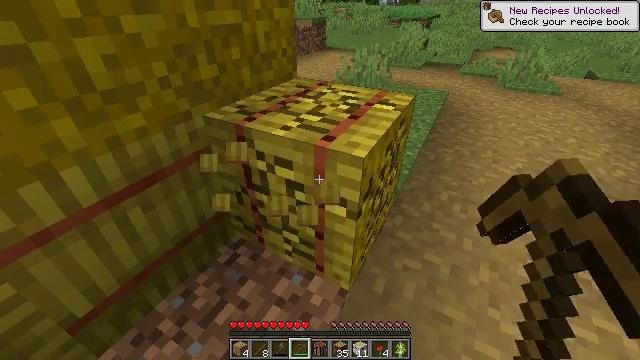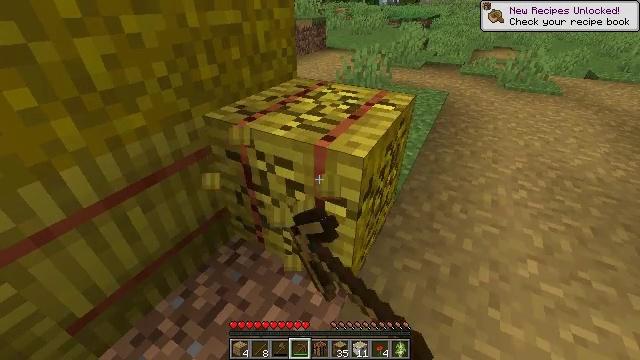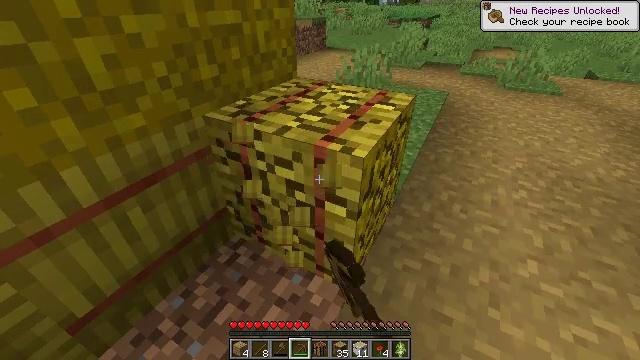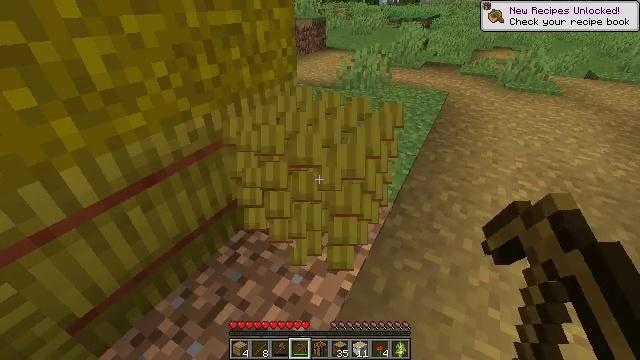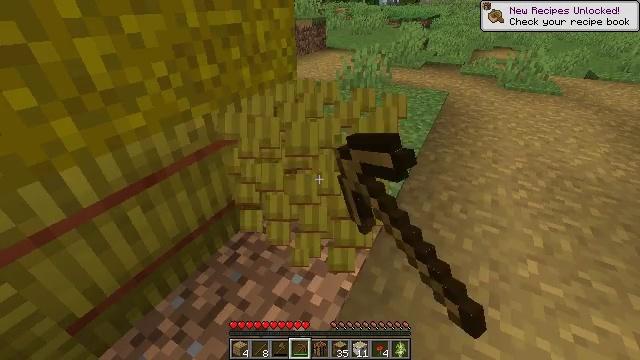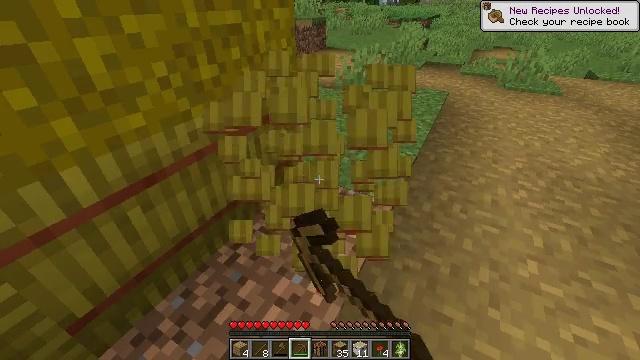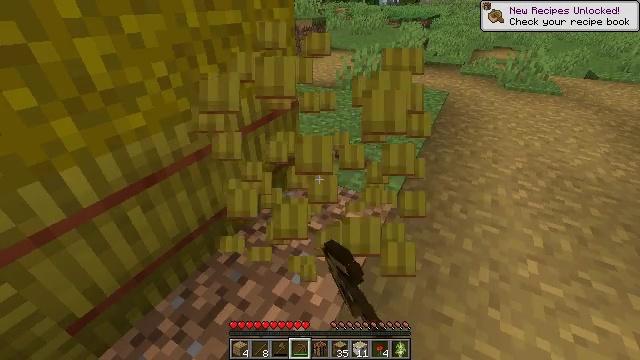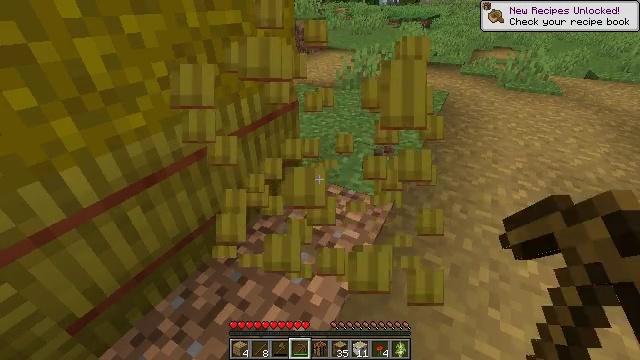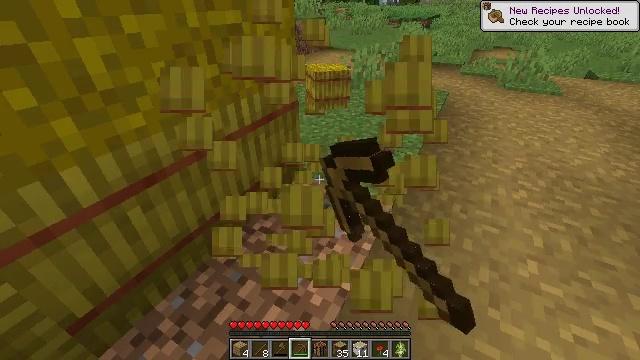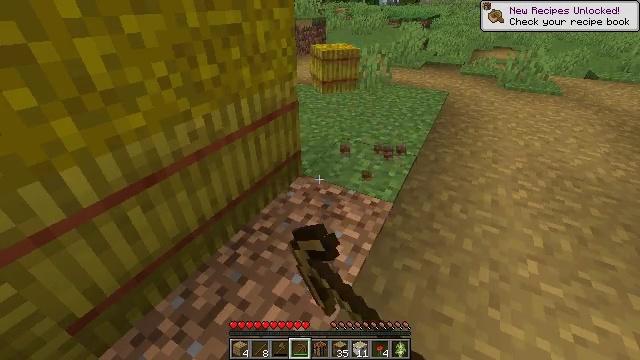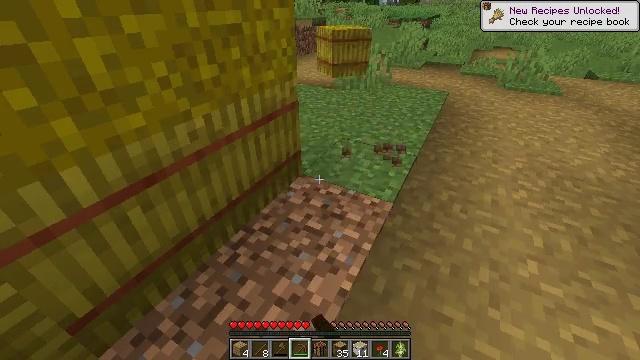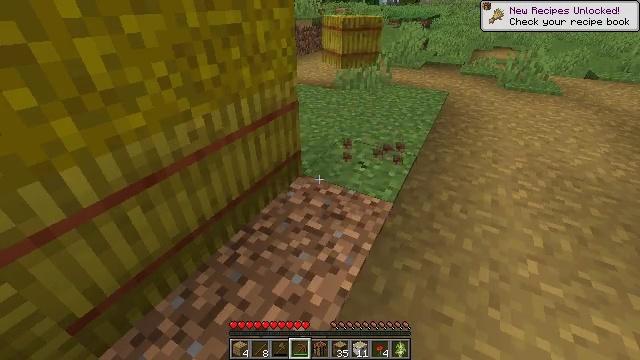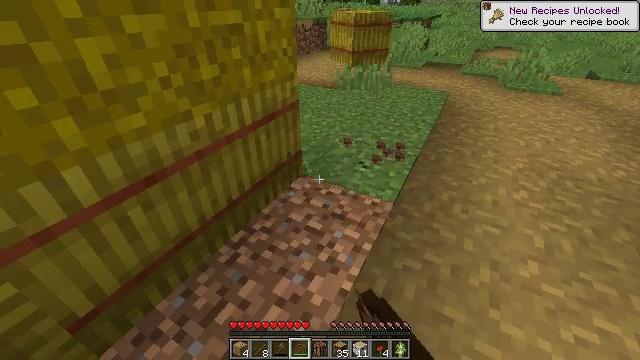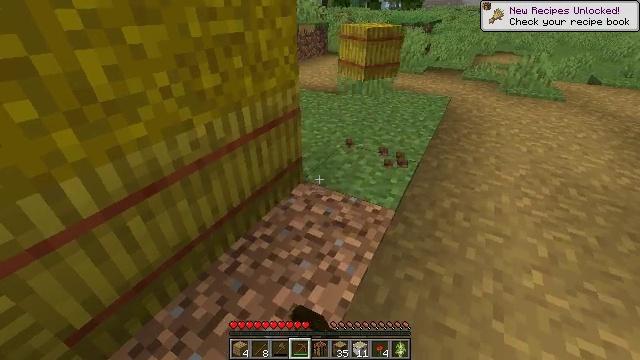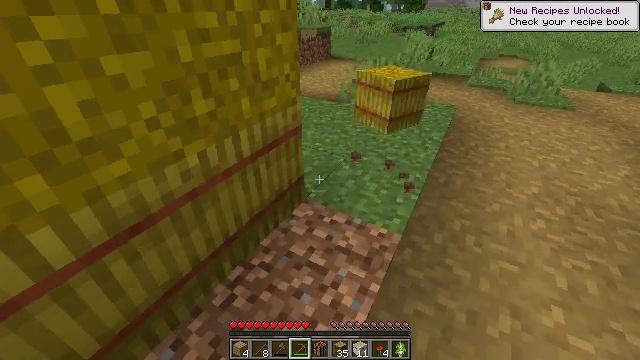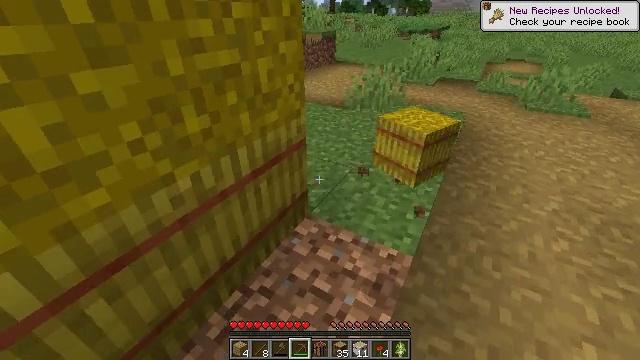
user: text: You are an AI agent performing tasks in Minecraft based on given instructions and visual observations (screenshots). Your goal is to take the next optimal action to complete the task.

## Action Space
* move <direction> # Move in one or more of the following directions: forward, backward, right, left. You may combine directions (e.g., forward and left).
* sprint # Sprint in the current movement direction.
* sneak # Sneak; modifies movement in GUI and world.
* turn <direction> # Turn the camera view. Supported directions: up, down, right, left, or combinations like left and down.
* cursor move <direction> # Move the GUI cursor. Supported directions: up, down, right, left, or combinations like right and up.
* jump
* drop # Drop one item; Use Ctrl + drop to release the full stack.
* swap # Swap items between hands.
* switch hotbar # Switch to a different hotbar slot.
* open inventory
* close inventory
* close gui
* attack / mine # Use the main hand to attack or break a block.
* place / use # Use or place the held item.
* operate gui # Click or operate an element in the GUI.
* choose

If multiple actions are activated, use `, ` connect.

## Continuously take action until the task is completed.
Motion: motion action
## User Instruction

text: Gather hay blocks from the farm.
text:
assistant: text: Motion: attack / mine
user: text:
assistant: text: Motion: attack / mine
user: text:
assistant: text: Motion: attack / mine
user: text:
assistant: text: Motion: attack / mine
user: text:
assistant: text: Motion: attack / mine
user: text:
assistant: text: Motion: attack / mine
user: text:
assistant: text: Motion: attack / mine
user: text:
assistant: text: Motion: attack / mine
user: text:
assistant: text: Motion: attack / mine
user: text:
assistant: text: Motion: attack / mine
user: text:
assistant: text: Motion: attack / mine
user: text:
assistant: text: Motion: attack / mine
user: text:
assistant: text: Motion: move forward
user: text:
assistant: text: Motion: move forward
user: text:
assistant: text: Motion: move forward
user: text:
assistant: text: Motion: move forward
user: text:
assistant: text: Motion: move forward
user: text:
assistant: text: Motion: move forward
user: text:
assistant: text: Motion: move forward, turn left
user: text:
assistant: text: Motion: move forward
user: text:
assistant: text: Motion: move forward, turn left
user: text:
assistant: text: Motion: move forward, turn left and up
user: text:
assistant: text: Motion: move forward, turn left
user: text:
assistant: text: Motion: turn left
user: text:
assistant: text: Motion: turn left and up
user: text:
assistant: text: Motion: turn left
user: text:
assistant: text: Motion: turn left
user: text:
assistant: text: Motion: turn left and up
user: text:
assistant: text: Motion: turn left and up
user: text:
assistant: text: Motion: turn left and up